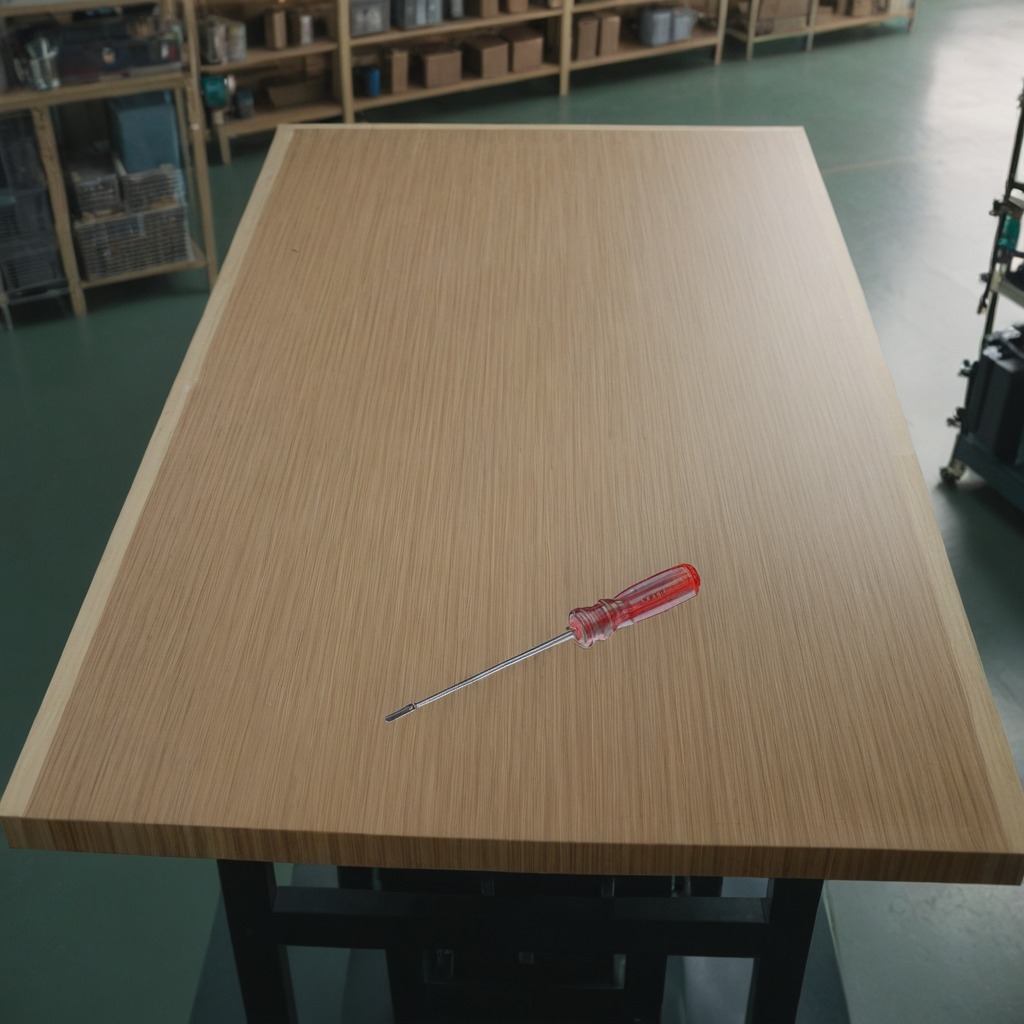
A screwdriver lies on a workbench inside a coastal fishing gear workshop.